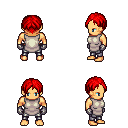
a pixel art fantasy rpg character, male body template, human, tanned skin, white tunic, metal pants, red parted hairstyle, metal gloves, four views (front, back, left, right), 2x2 character sprite sheet, small pixel art, hard edges, no anti-aliasing